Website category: auto
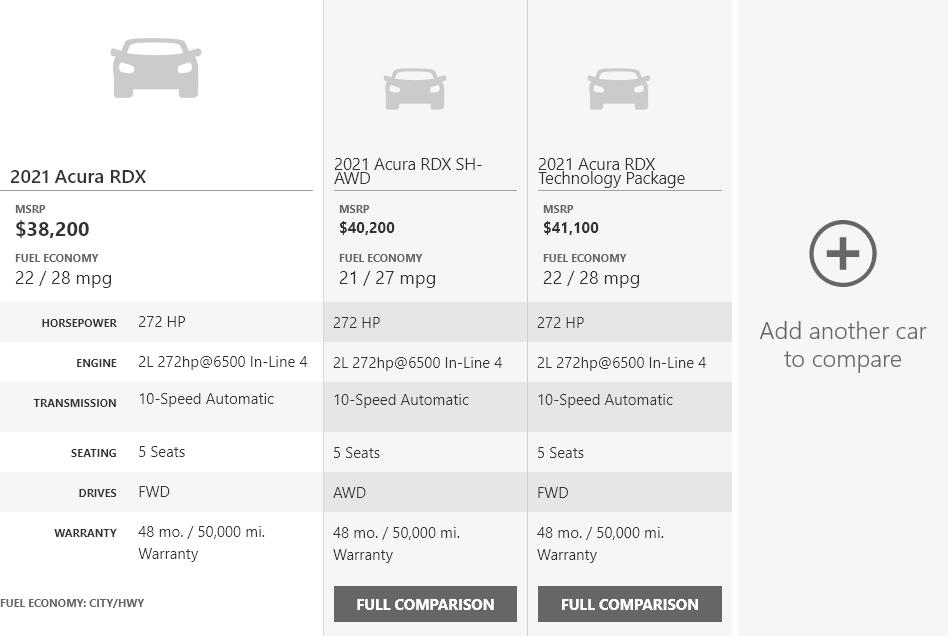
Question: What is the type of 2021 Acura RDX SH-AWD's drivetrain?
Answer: AWD

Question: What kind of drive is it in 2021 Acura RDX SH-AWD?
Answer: AWD

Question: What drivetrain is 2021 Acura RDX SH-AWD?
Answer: AWD

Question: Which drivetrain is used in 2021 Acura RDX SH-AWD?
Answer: AWD

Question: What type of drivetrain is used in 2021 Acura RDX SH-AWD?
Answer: AWD

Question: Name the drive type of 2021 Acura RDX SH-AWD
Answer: AWD

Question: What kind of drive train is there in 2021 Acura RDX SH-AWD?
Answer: AWD

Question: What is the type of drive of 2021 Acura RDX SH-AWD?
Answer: AWD

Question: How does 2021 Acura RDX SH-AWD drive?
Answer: AWD

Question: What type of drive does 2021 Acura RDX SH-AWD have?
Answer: AWD

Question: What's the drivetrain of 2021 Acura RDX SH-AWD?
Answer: AWD

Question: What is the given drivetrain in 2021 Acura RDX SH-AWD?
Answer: AWD

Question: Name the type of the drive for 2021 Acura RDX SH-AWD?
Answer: AWD

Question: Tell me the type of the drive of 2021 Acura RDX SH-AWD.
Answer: AWD

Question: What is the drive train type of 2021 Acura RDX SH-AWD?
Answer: AWD

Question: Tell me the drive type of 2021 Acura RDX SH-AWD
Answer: AWD

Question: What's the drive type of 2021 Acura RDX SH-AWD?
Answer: AWD

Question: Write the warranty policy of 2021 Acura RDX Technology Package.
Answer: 48 mo. / 50,000 mi. Warranty

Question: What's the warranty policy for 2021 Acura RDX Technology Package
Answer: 48 mo. / 50,000 mi. Warranty

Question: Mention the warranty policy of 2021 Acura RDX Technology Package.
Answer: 48 mo. / 50,000 mi. Warranty

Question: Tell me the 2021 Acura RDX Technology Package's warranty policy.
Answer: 48 mo. / 50,000 mi. Warranty